Question: I am trying to customize my UIProgressView. I would like it to look like the third one down on the image:

Please can you tell me how I could acheive this.
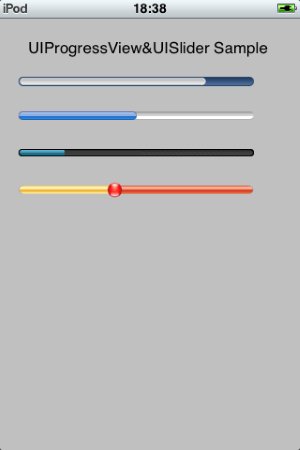
Answer: Check out OCProgress: <URL>
It is very customizable, from width to height to bar color to back color to border color.